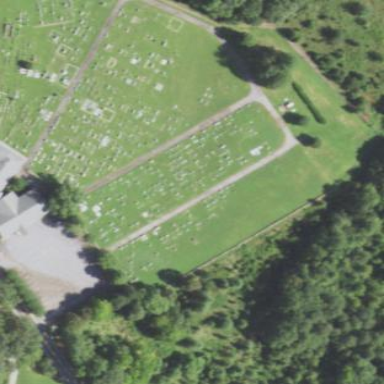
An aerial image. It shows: Cemetery.